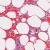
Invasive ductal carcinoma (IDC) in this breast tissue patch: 0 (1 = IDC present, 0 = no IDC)